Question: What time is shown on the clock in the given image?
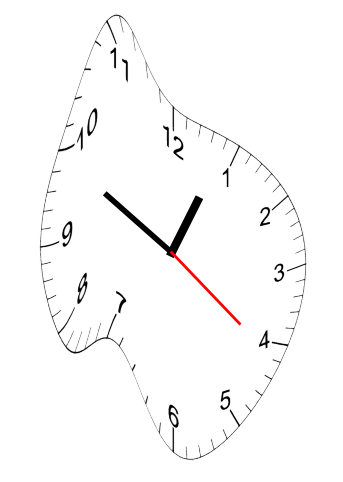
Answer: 12:49:21